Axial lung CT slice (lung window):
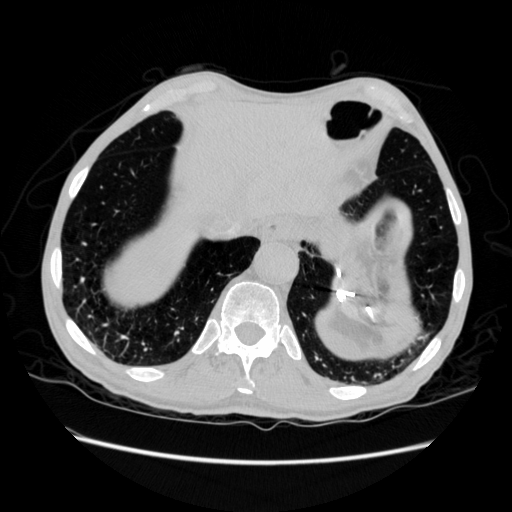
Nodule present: no